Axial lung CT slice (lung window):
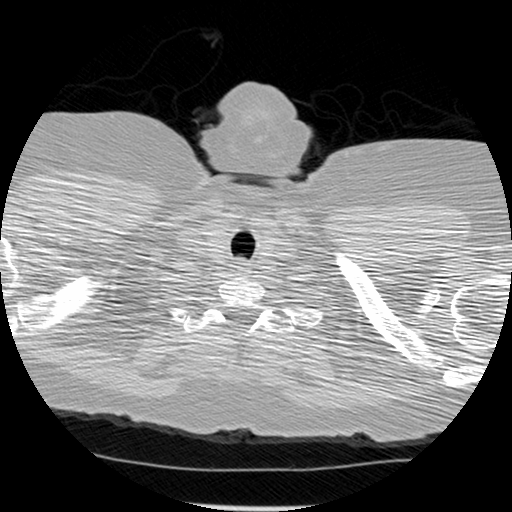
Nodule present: no